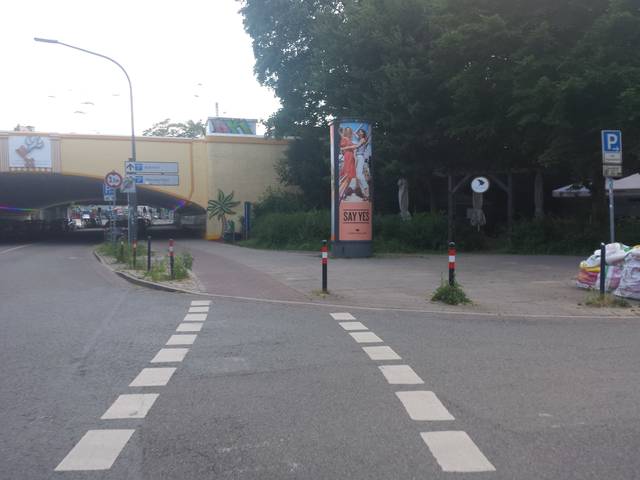
Region: Germany
Coordinates: 53.082, 8.821